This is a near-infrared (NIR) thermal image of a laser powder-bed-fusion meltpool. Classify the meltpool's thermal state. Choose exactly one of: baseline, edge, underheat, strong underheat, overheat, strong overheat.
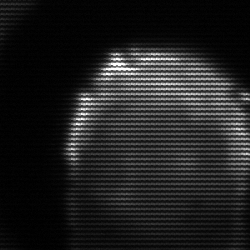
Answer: edge